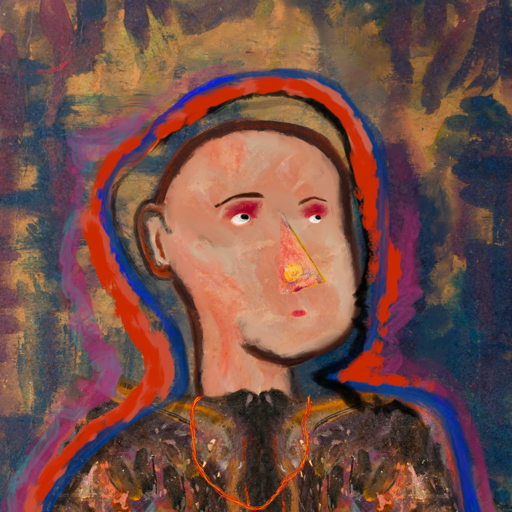
Background: InTheSun, Head And Neck Side: Roy_Bahadur, Face Side: Irani, Bust: Gypsy_Queen, Hair Side: Experience, Head Accessory: Blank, Second Necklace: Gypsy_Mother_2, Necklace: Blank, Baby: Blank